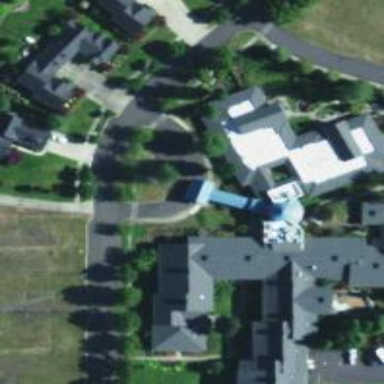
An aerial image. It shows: Driveway.